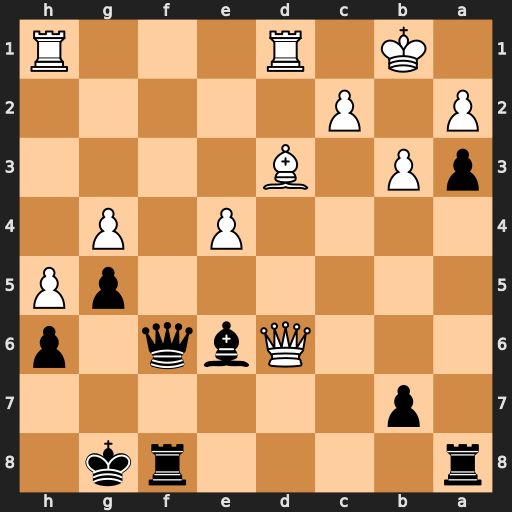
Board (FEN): r4rk1/1p6/3Qbq1p/6pP/4P1P1/pP1B4/P1P5/1K1R3R
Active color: b
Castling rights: -
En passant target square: -
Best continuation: Qb2#